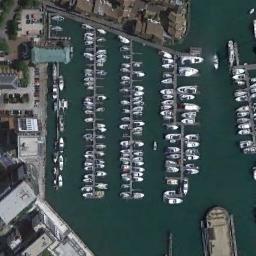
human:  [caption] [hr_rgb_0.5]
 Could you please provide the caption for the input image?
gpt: Only a few boats stopped in the upper left corner of the harbor .

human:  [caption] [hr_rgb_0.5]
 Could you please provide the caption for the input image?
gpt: There are many ships in the harbor .

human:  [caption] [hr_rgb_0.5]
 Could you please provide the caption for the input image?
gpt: The harbor with lots of neatly docked boats is surrounded by a dense residential area .

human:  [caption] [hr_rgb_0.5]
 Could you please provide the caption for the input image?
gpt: Many ships are neatly moored on the sea next to the harbor of the building .

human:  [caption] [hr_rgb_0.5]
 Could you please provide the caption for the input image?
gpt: There are many buildings around the harbor with many ships .